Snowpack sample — Buffalo Mountain, Silverthorne, Colorado, USA (2/22/26, 2:02 PM MST)
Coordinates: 39.622, -106.113
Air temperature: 33 °F
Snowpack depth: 63 cm
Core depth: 20 cm
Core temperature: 24.8 °F
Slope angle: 11°, slope face: 116°
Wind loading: low
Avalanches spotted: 0
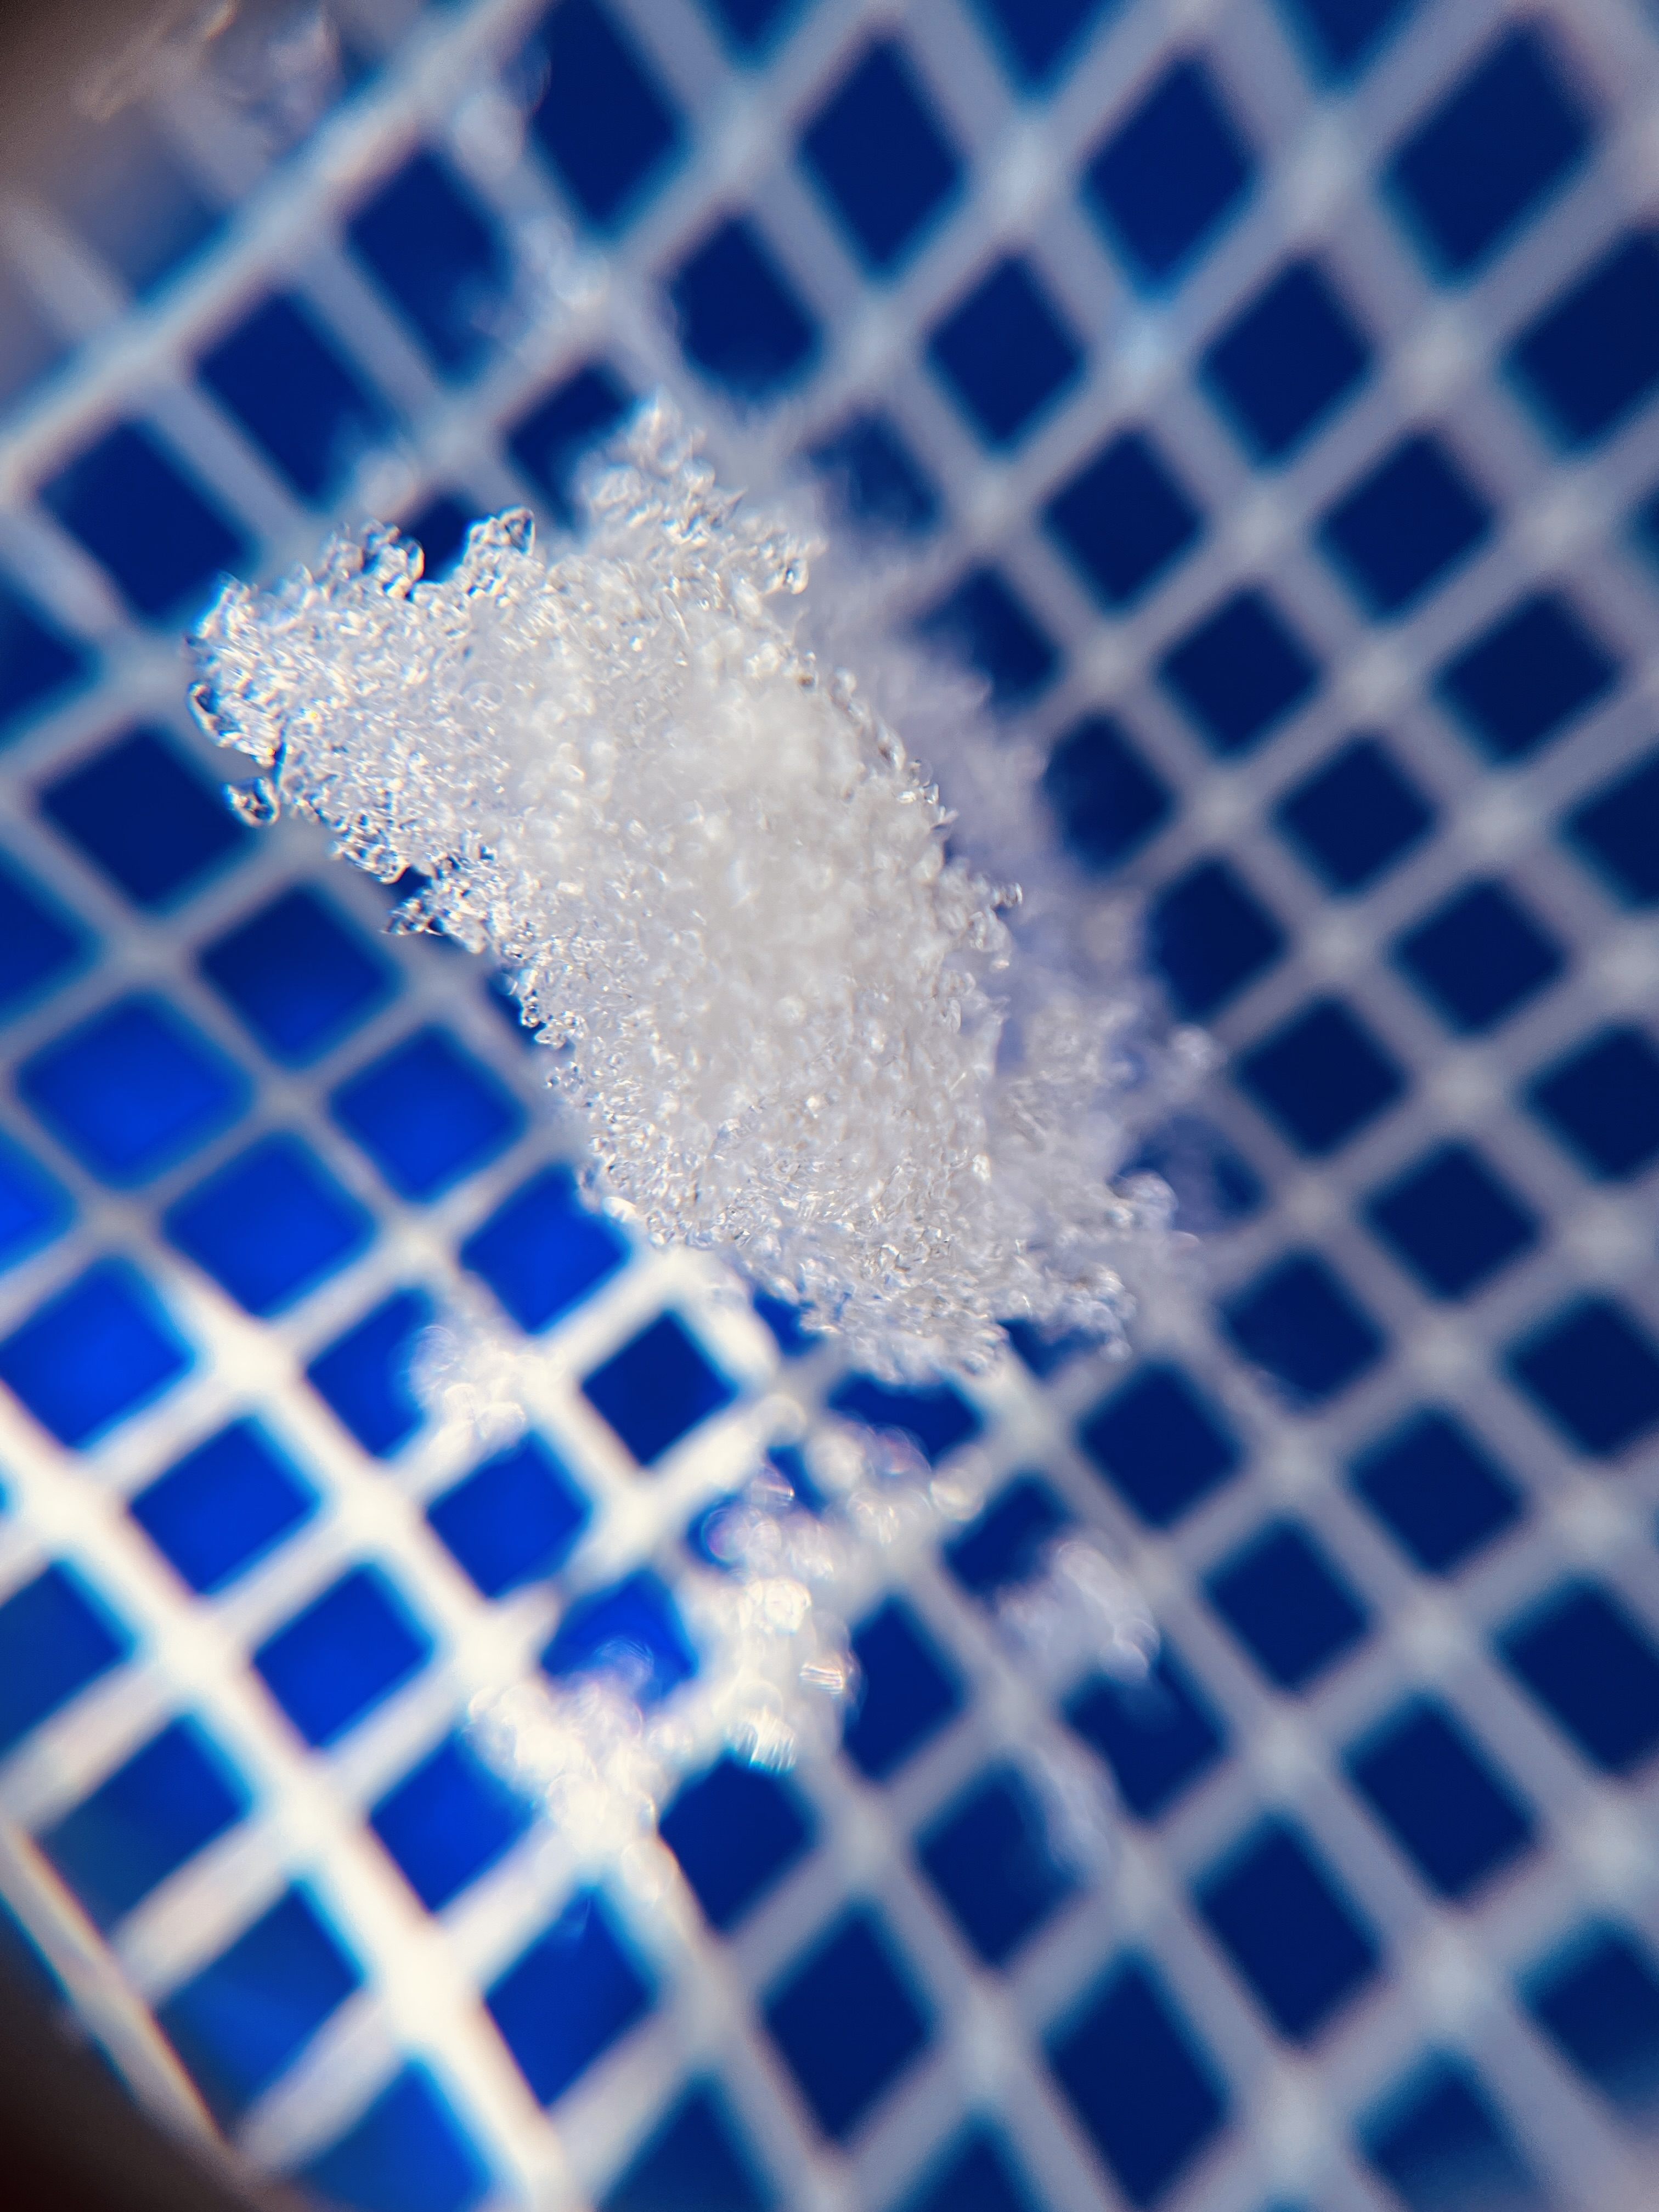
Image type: magnified_profile
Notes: In a firebreak similar to site 1, minimal wind loading with no spotted avalanches (not many faces in view though)